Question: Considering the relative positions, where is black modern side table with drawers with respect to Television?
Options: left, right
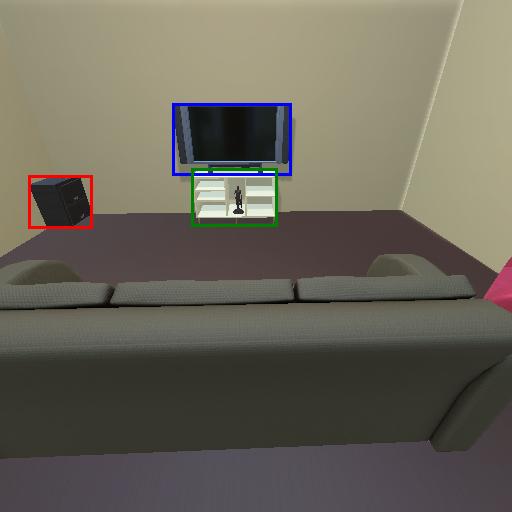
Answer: left